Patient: sex M, age 68
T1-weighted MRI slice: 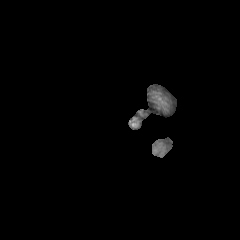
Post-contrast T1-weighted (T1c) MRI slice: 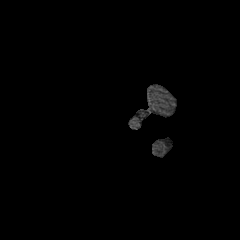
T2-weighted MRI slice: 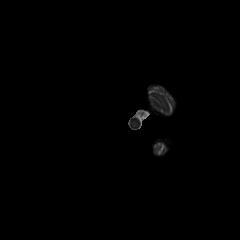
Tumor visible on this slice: no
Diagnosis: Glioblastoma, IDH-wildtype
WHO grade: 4